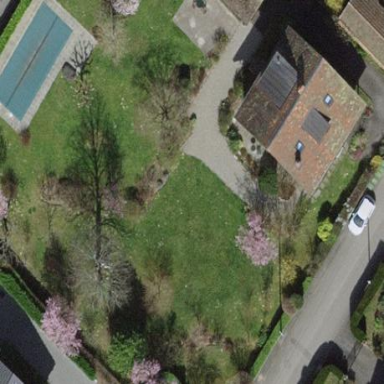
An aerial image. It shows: Garden surrounded by fence.